Question: Hi all I make the easing effect for the notification bar in my wordpress Site but whenever i click the button i get the error as TypeError.
TypeError: v.easing[this.easing] is not a function
Here is the script i using now
'''
<script src="http://code.jquery.com/jquery-1.9.1.js"></script>
<script src="http://code.jquery.com/ui/1.10.3/jquery-ui.js"></script>
'''
In Previously i called the script as like this
'''
<script src="<?php echo site_url(); ?>/wp-includes/js/jquery/jquery.js"></script>
<script src="//ajax.googleapis.com/ajax/libs/jqueryui/1.10.3/jquery-ui.min.js"></script>
'''
Here is the Screenshot What i face exactly.

Any suggestion would be great.
I Provide the live <URL>
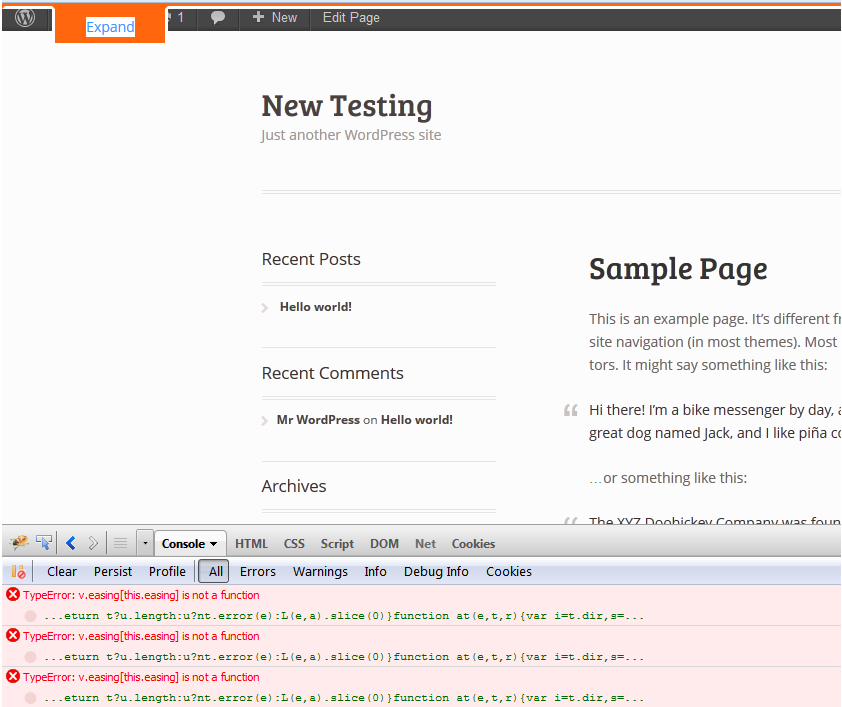
Answer: You have two copy of jQuery file in your webpage, remove one inclusion, it would start working. I checked it in my system.
Removing line number 200 -
'''
script type='text/javascript' src='http://techstumbling.com/wp-includes/js/jquery/jquery.js?ver=1.8.3'></script>
'''
would work.
-
You have included jQuery file in the following order -
- - -